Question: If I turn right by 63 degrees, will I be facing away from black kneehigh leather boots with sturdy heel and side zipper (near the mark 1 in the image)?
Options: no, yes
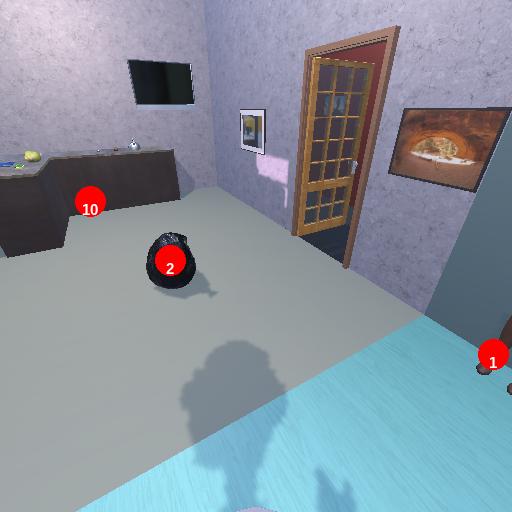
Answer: no